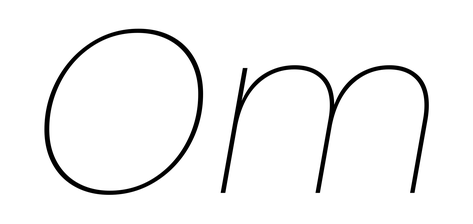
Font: Poppins-ThinItalic